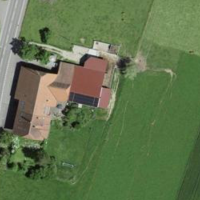
EUNIS habitat code: 52
Species observed at this site:
Cardamine pratensis